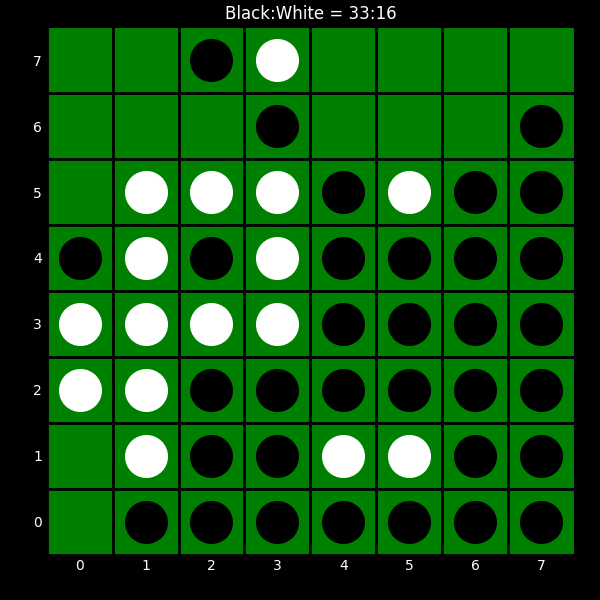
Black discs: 33
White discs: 16